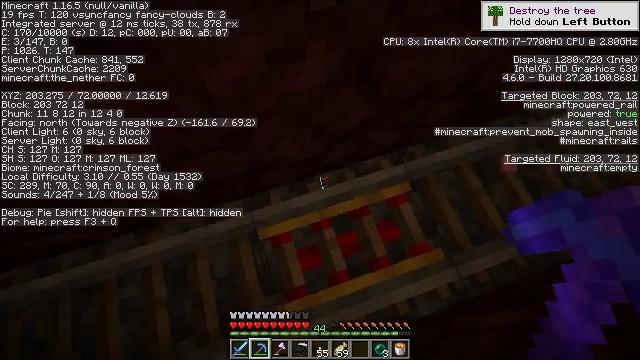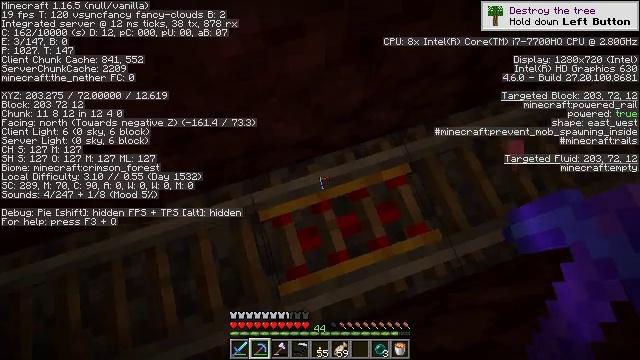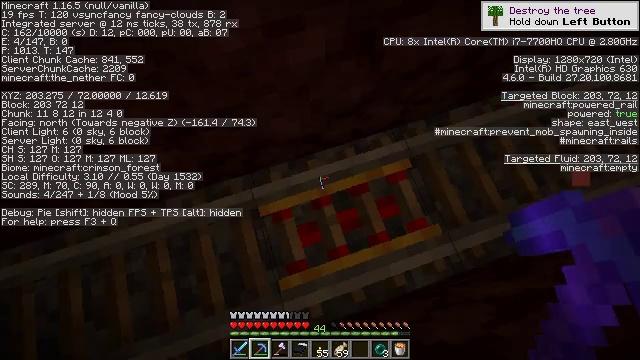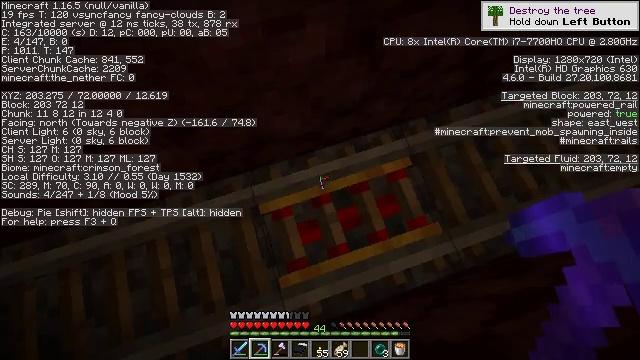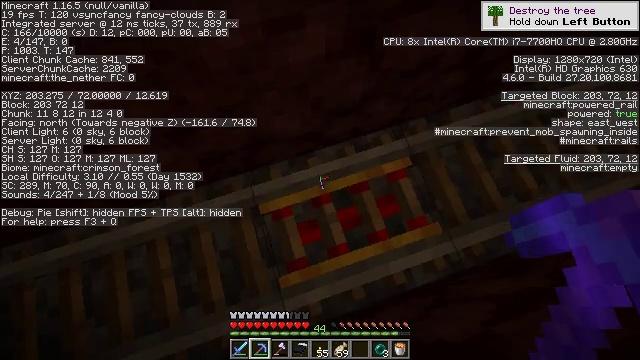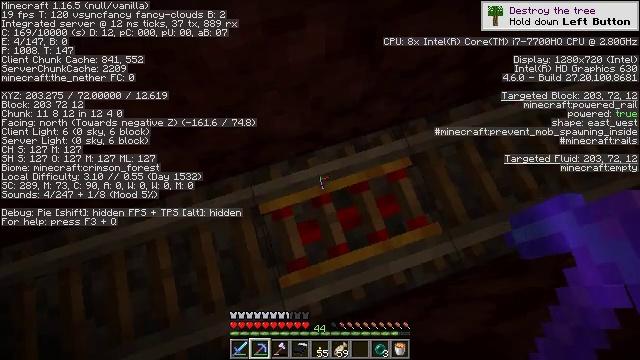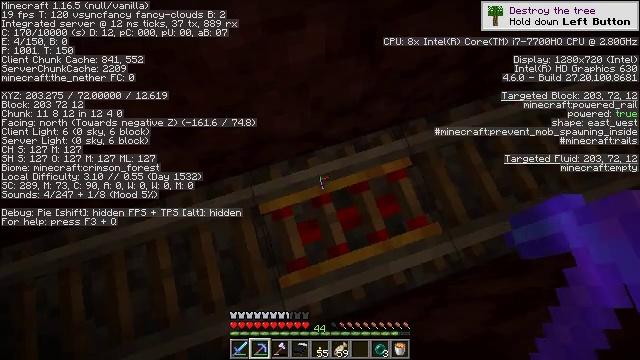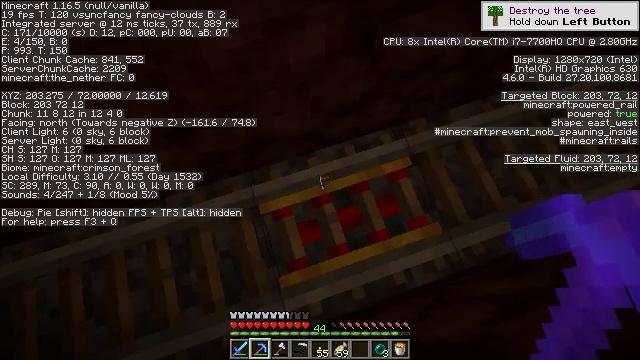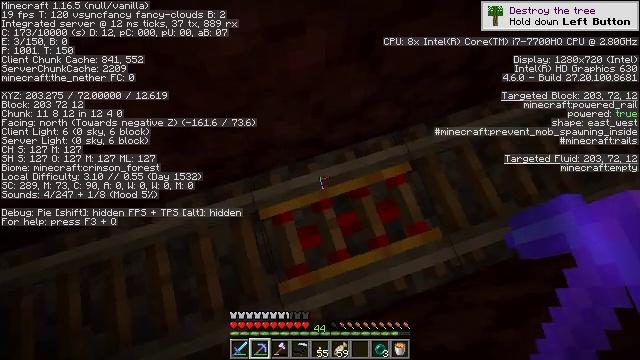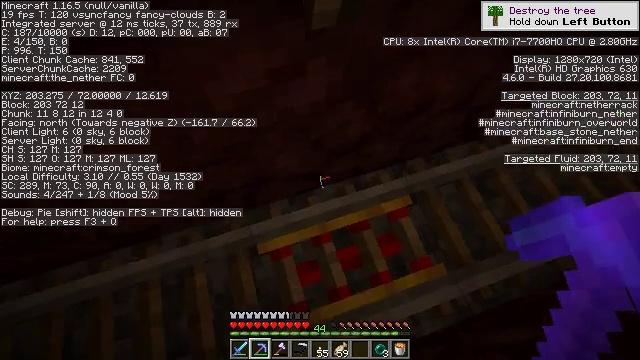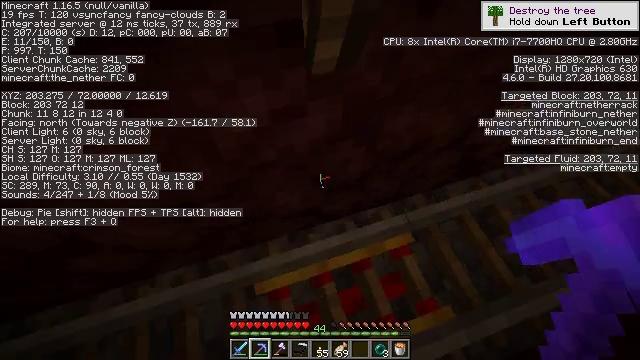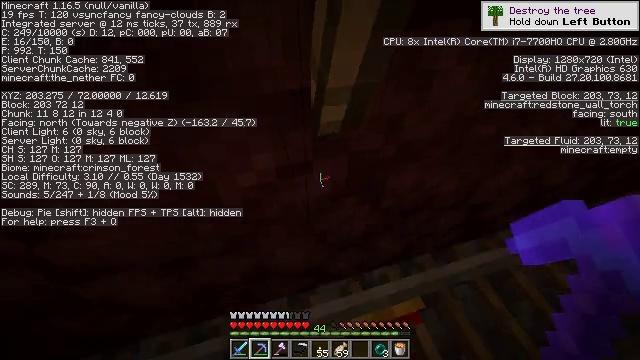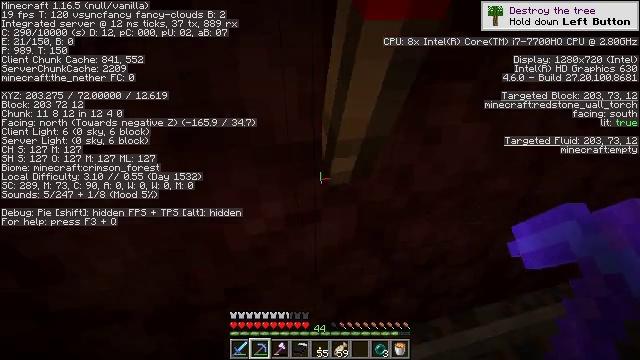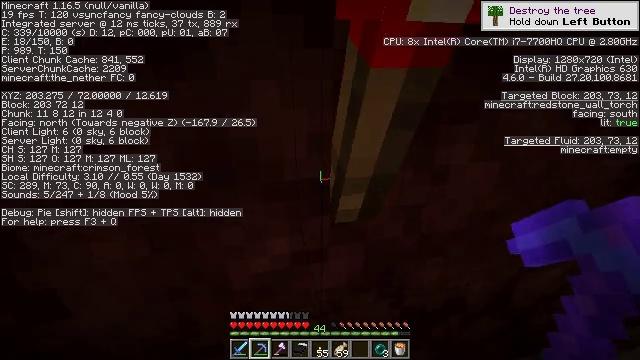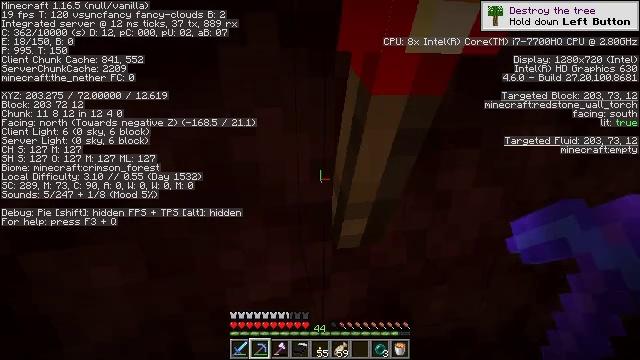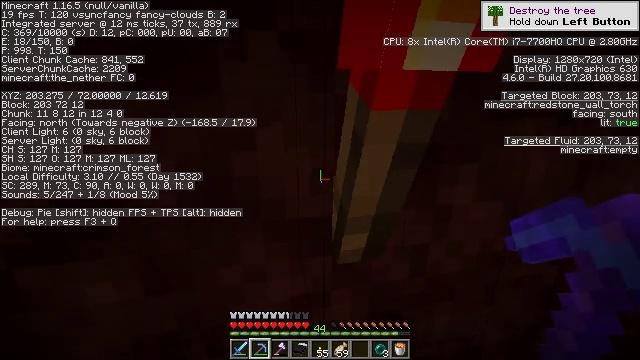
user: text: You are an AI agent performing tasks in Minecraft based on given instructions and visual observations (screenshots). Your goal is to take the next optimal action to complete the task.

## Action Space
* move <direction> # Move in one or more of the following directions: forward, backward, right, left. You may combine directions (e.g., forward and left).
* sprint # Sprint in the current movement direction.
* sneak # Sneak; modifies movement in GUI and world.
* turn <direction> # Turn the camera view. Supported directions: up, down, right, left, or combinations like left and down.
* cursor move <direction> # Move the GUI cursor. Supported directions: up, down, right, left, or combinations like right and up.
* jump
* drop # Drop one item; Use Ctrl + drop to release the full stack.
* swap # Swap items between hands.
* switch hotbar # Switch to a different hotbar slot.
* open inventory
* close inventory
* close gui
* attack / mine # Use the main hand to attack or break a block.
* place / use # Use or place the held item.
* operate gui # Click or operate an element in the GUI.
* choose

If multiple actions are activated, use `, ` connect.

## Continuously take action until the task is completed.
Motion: motion action
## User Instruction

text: Remove the redstone wall torch by mining.
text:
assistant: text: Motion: turn down
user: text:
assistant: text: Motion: turn down
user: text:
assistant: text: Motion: no_op
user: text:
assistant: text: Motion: no_op
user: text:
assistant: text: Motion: no_op
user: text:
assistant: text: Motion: no_op
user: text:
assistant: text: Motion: no_op
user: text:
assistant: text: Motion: turn up
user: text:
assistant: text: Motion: turn up
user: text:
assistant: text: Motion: turn up
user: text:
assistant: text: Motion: turn left and up
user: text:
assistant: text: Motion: turn left and up
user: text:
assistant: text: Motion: turn left and up
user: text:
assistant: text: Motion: turn up
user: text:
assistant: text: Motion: turn up
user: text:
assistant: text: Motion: turn up
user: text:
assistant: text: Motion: turn right and up
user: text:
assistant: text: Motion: turn up
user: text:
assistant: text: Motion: no_op
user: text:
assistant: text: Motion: no_op
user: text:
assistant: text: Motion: turn right
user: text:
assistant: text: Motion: turn right
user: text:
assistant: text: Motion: no_op
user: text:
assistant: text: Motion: no_op
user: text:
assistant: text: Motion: no_op
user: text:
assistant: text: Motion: no_op
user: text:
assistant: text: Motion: no_op
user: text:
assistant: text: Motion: no_op
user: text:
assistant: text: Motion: no_op
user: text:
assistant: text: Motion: no_op